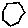
Label: hexagon